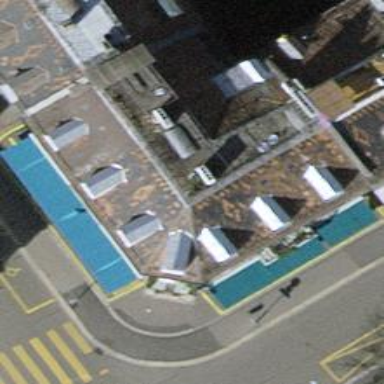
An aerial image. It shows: Pharmacy.